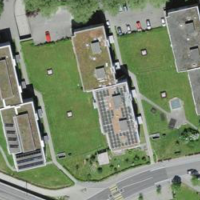
EUNIS habitat code: 55
Species observed at this site:
Leptoglossus occidentalis
Cardamine pratensis
Geranium robertianum
Veronica persica
Argynnis paphia
Fringilla coelebs
Apis mellifera
Maniola jurtina
Halyzia sedecimguttata
Anguis fragilis